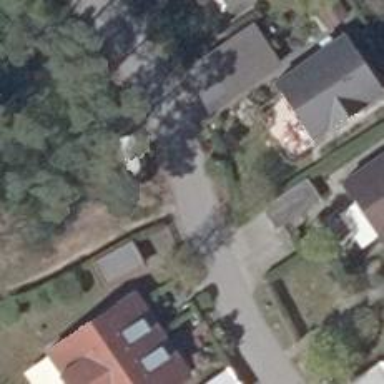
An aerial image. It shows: Residential road with asphalt surface.